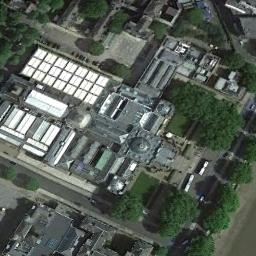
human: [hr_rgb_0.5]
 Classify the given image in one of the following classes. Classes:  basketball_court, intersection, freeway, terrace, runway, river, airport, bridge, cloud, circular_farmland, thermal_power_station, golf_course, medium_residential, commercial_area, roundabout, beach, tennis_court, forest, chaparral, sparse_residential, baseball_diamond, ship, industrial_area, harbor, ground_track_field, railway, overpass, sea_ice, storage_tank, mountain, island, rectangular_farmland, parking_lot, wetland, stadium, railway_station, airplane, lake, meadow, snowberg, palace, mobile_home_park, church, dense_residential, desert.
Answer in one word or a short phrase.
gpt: church